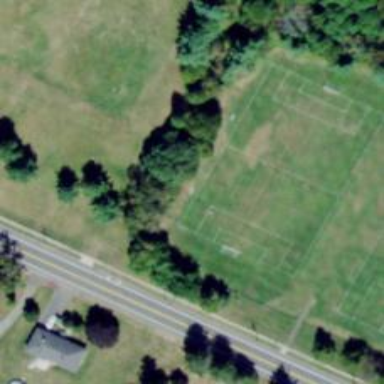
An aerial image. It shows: Soccer pitch with grass surface for leisure land.